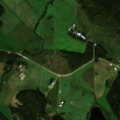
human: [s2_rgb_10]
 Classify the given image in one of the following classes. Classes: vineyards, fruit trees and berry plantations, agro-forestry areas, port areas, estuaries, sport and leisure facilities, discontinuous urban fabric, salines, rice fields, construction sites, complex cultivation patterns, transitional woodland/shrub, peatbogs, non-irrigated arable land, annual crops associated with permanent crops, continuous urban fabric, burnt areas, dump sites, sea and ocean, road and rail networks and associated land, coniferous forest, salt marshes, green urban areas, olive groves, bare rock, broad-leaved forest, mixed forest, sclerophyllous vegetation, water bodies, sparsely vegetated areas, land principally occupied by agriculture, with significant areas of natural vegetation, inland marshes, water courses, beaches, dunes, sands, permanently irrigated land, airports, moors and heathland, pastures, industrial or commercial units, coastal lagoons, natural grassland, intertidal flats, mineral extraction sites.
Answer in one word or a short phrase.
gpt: non-irrigated arable land, land principally occupied by agriculture, with significant areas of natural vegetation, coniferous forest, mixed forest